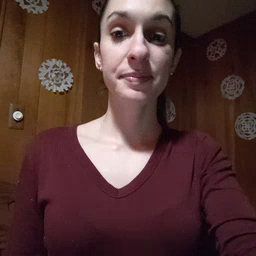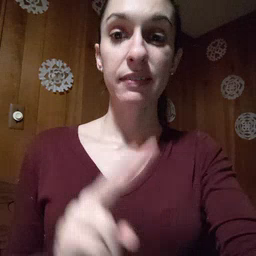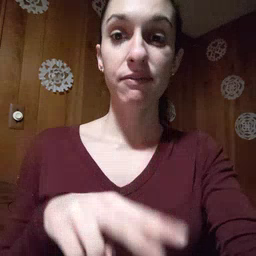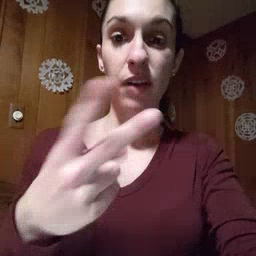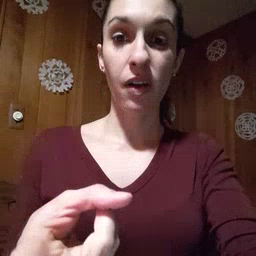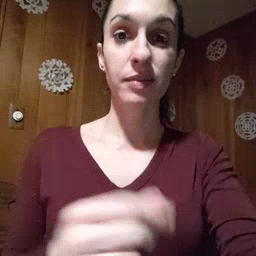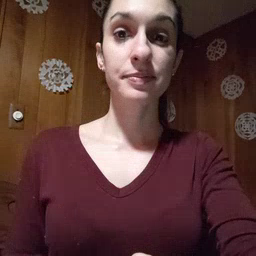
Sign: fall